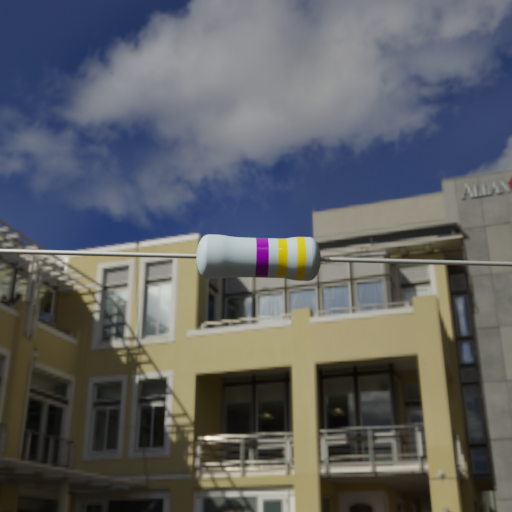
Resistor colour bands (in order): violet, yellow, yellow